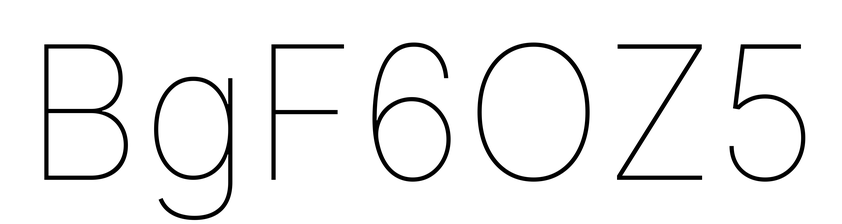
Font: Inter_Thin